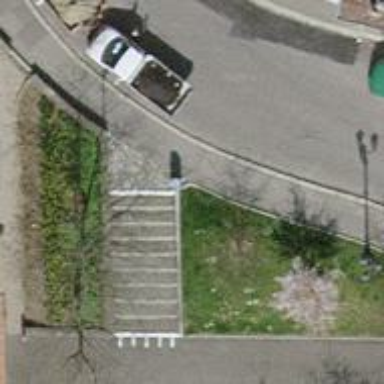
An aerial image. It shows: Road with steps.